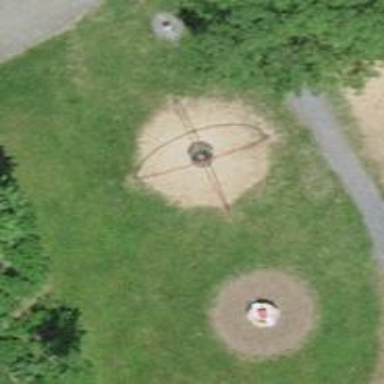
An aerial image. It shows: Playground featuring basket swing.